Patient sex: F
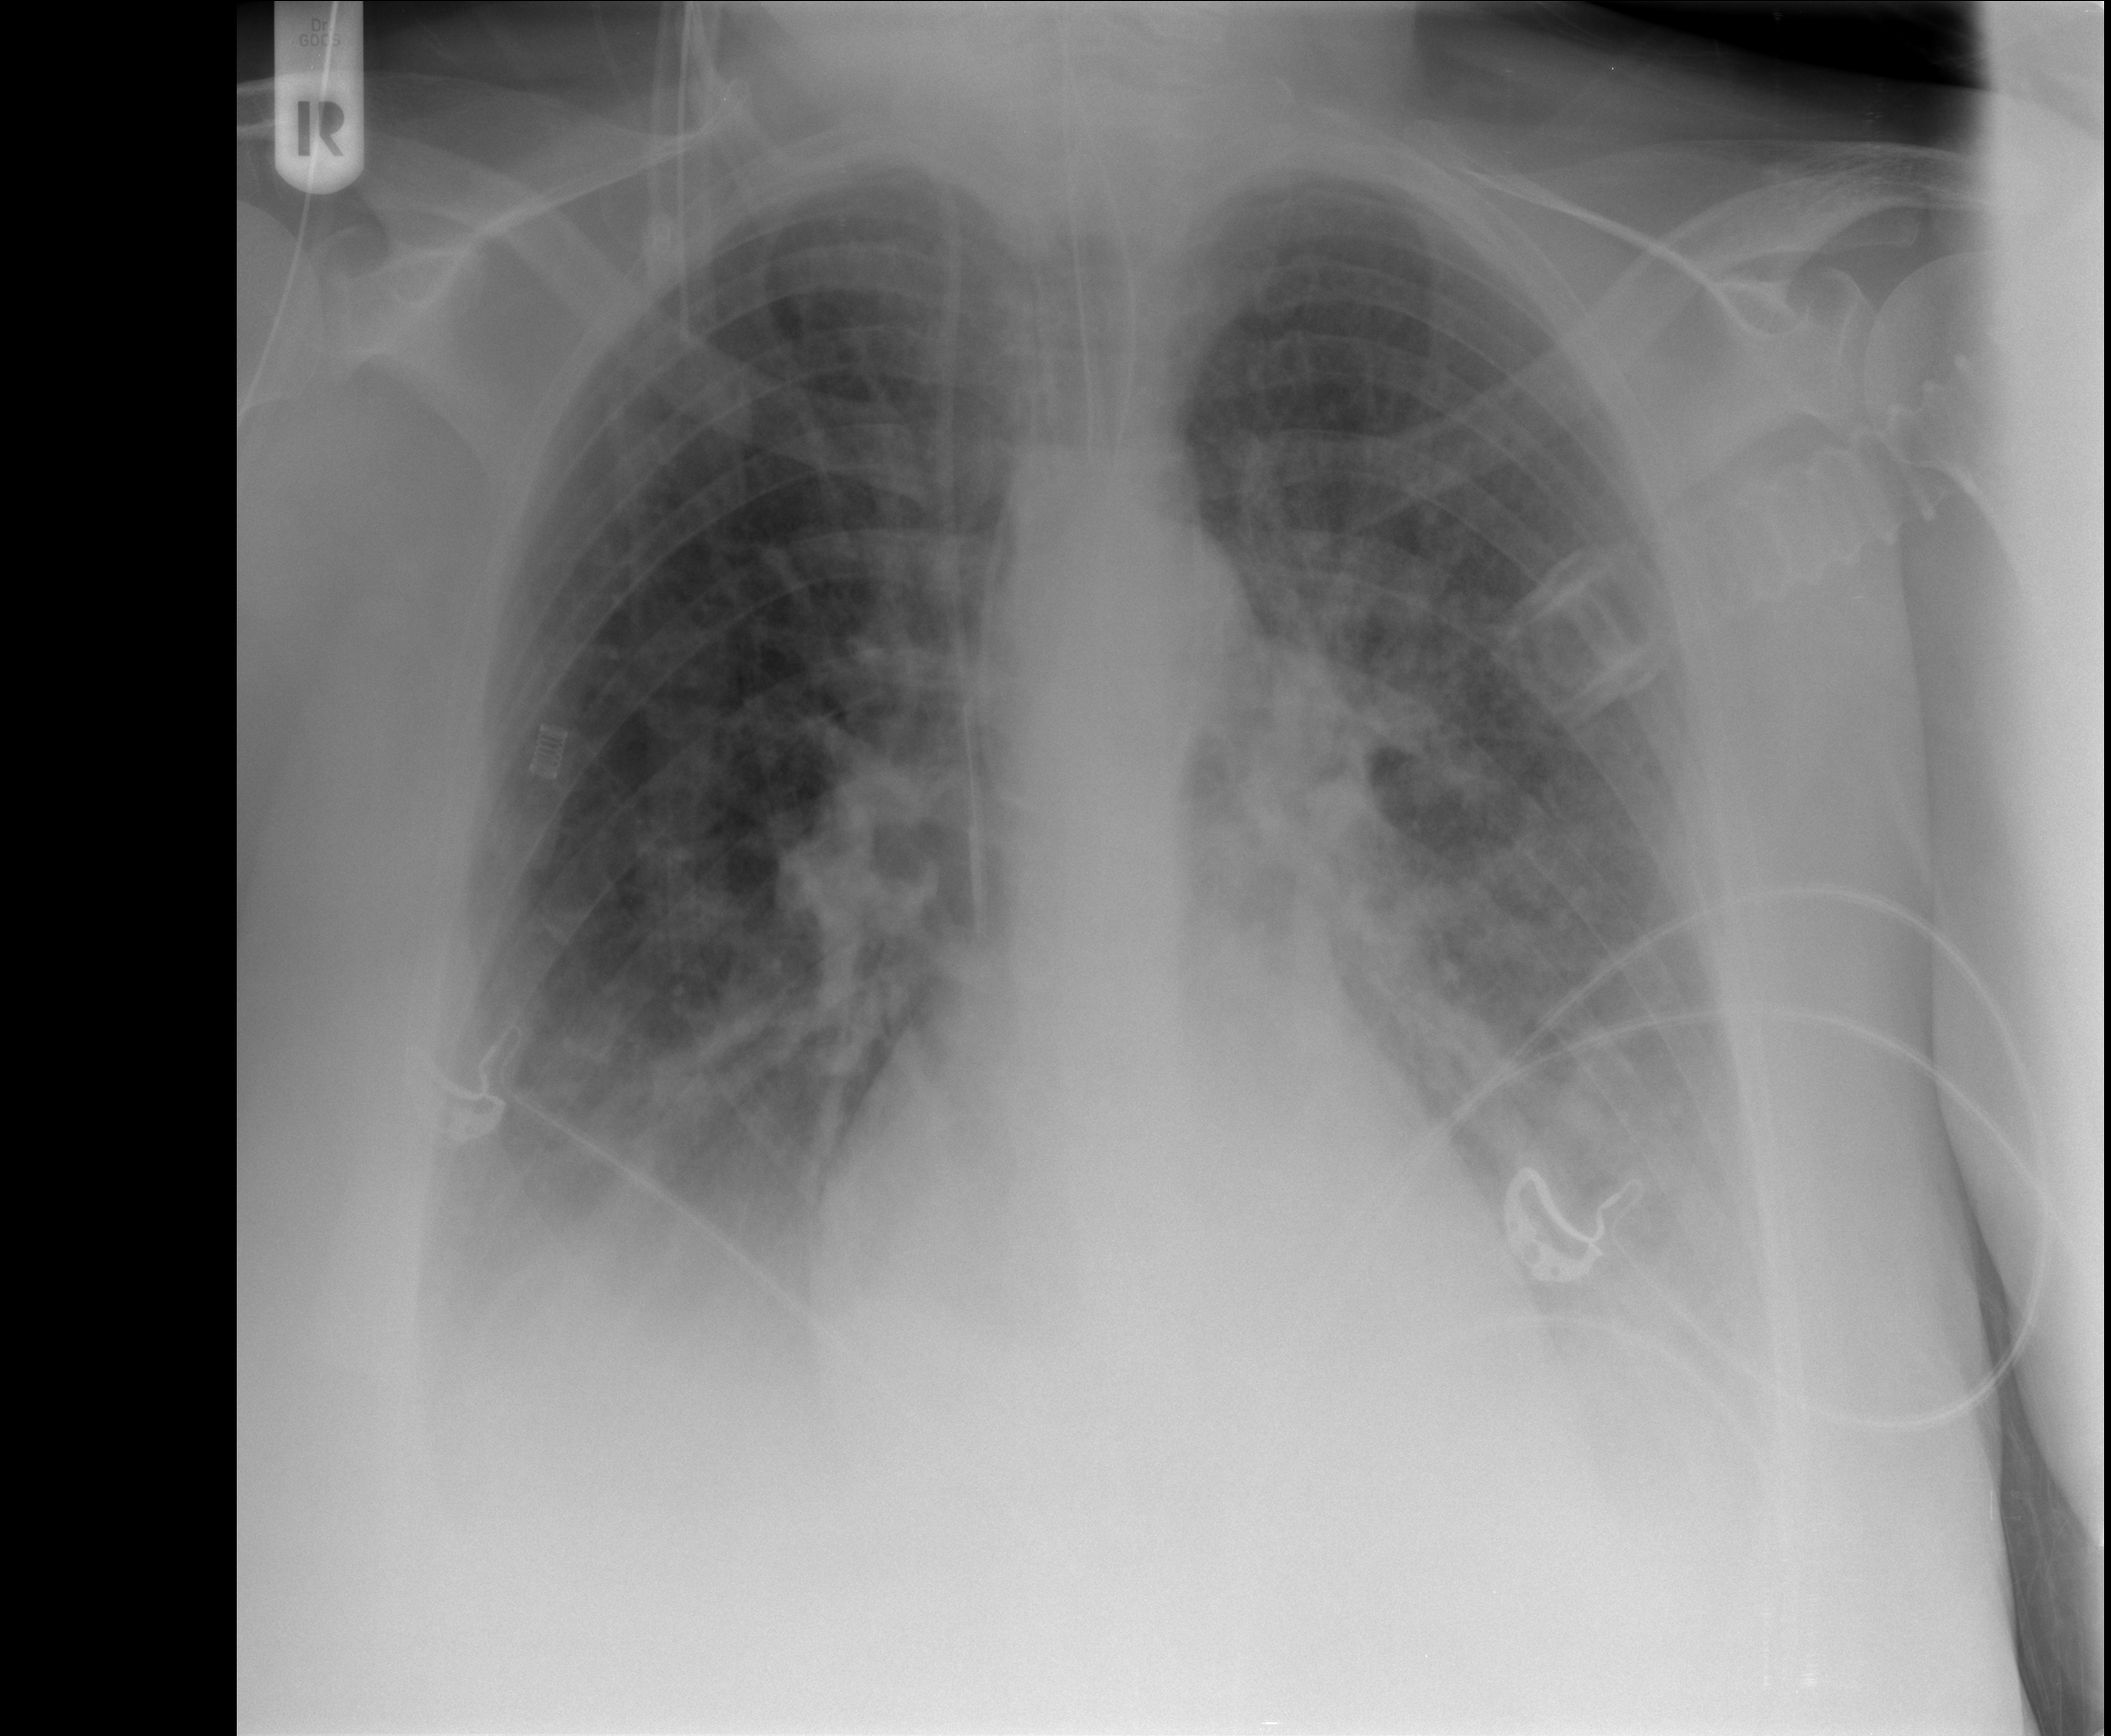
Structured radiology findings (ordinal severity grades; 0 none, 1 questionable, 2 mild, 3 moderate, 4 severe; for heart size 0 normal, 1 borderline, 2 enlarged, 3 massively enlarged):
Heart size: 1
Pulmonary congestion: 3
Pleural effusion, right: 2
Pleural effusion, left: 2
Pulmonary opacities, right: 0
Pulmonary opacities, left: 2
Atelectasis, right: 2
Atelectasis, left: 2